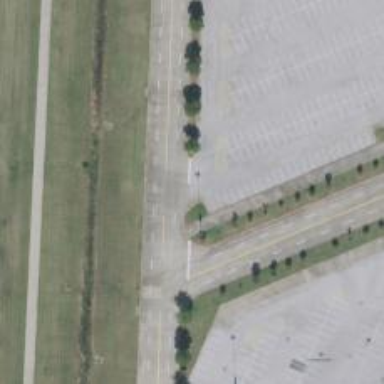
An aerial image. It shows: Driveway leading to service road.